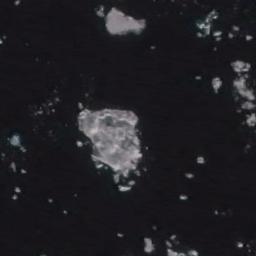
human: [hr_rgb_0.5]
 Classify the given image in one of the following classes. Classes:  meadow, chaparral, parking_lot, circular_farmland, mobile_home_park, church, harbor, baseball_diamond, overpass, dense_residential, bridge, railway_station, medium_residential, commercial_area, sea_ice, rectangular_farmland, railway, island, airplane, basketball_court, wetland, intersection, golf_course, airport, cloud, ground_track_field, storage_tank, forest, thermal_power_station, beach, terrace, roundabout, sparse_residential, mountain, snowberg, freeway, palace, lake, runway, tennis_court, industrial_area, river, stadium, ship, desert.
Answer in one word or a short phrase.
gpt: sea_ice